Interaction volume radius: 5 \u00c5
Interaction volume height: 25 \u00c5
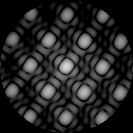
Disorder parameter: 0.04404